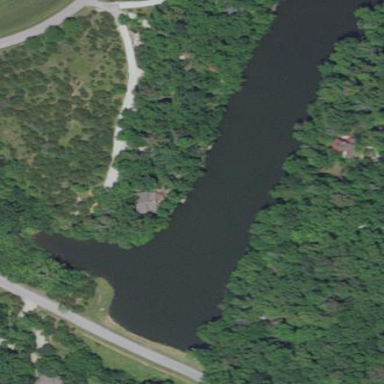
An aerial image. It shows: Serene lake surrounded by nature.